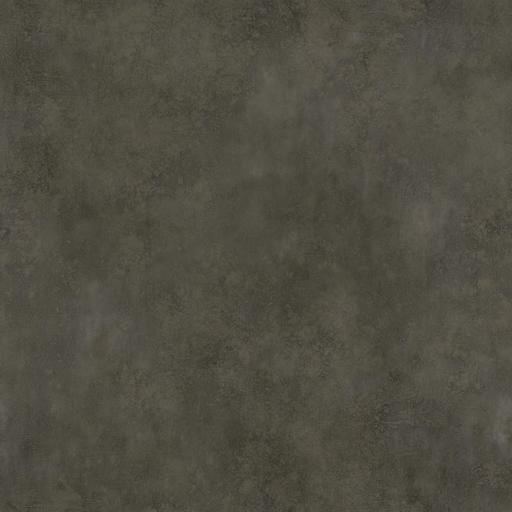
Tags: bunker concrete gray green mold plain smooth